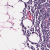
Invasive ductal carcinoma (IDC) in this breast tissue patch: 1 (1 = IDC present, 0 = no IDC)